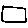
Label: square